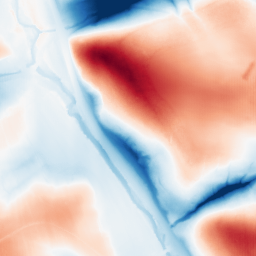
Category: classical
Decomposition family: gaussian_anisotropic
Decomposition parameters: sigma_x: 2
sigma_y: 50
Upsampling method: fft_zeropad
Upsampling parameters: scale: 8
Upsampling scale: 8